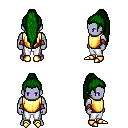
a pixel art fantasy rpg character, male body template, dark elf, purple skin, gold chest armor, white pants, green extra-long topknot hairstyle, cloth bracers, gold boots, four views (front, back, left, right), 2x2 character sprite sheet, small pixel art, hard edges, no anti-aliasing